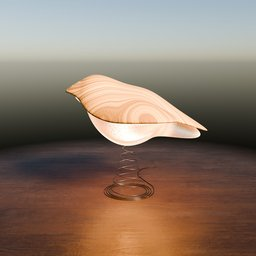
Label: lighting